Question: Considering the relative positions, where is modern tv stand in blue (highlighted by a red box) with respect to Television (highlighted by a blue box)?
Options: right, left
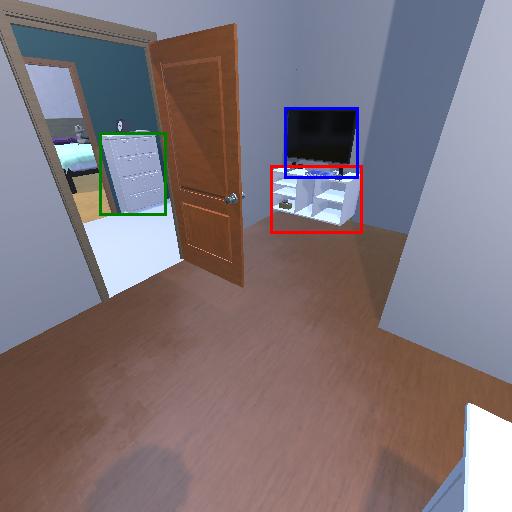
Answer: right